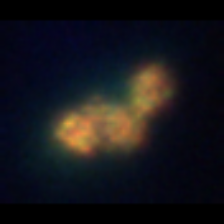
Taxon: Unknown_detritus
Group: Unknown